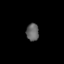
Tissue: lung
Cell type: Epithelial cells
Senescence score: 0.1945
Nuclear area (px): 216
Mean DAPI intensity: 100.38